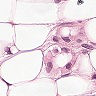
Metastatic tissue present: yes